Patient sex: M
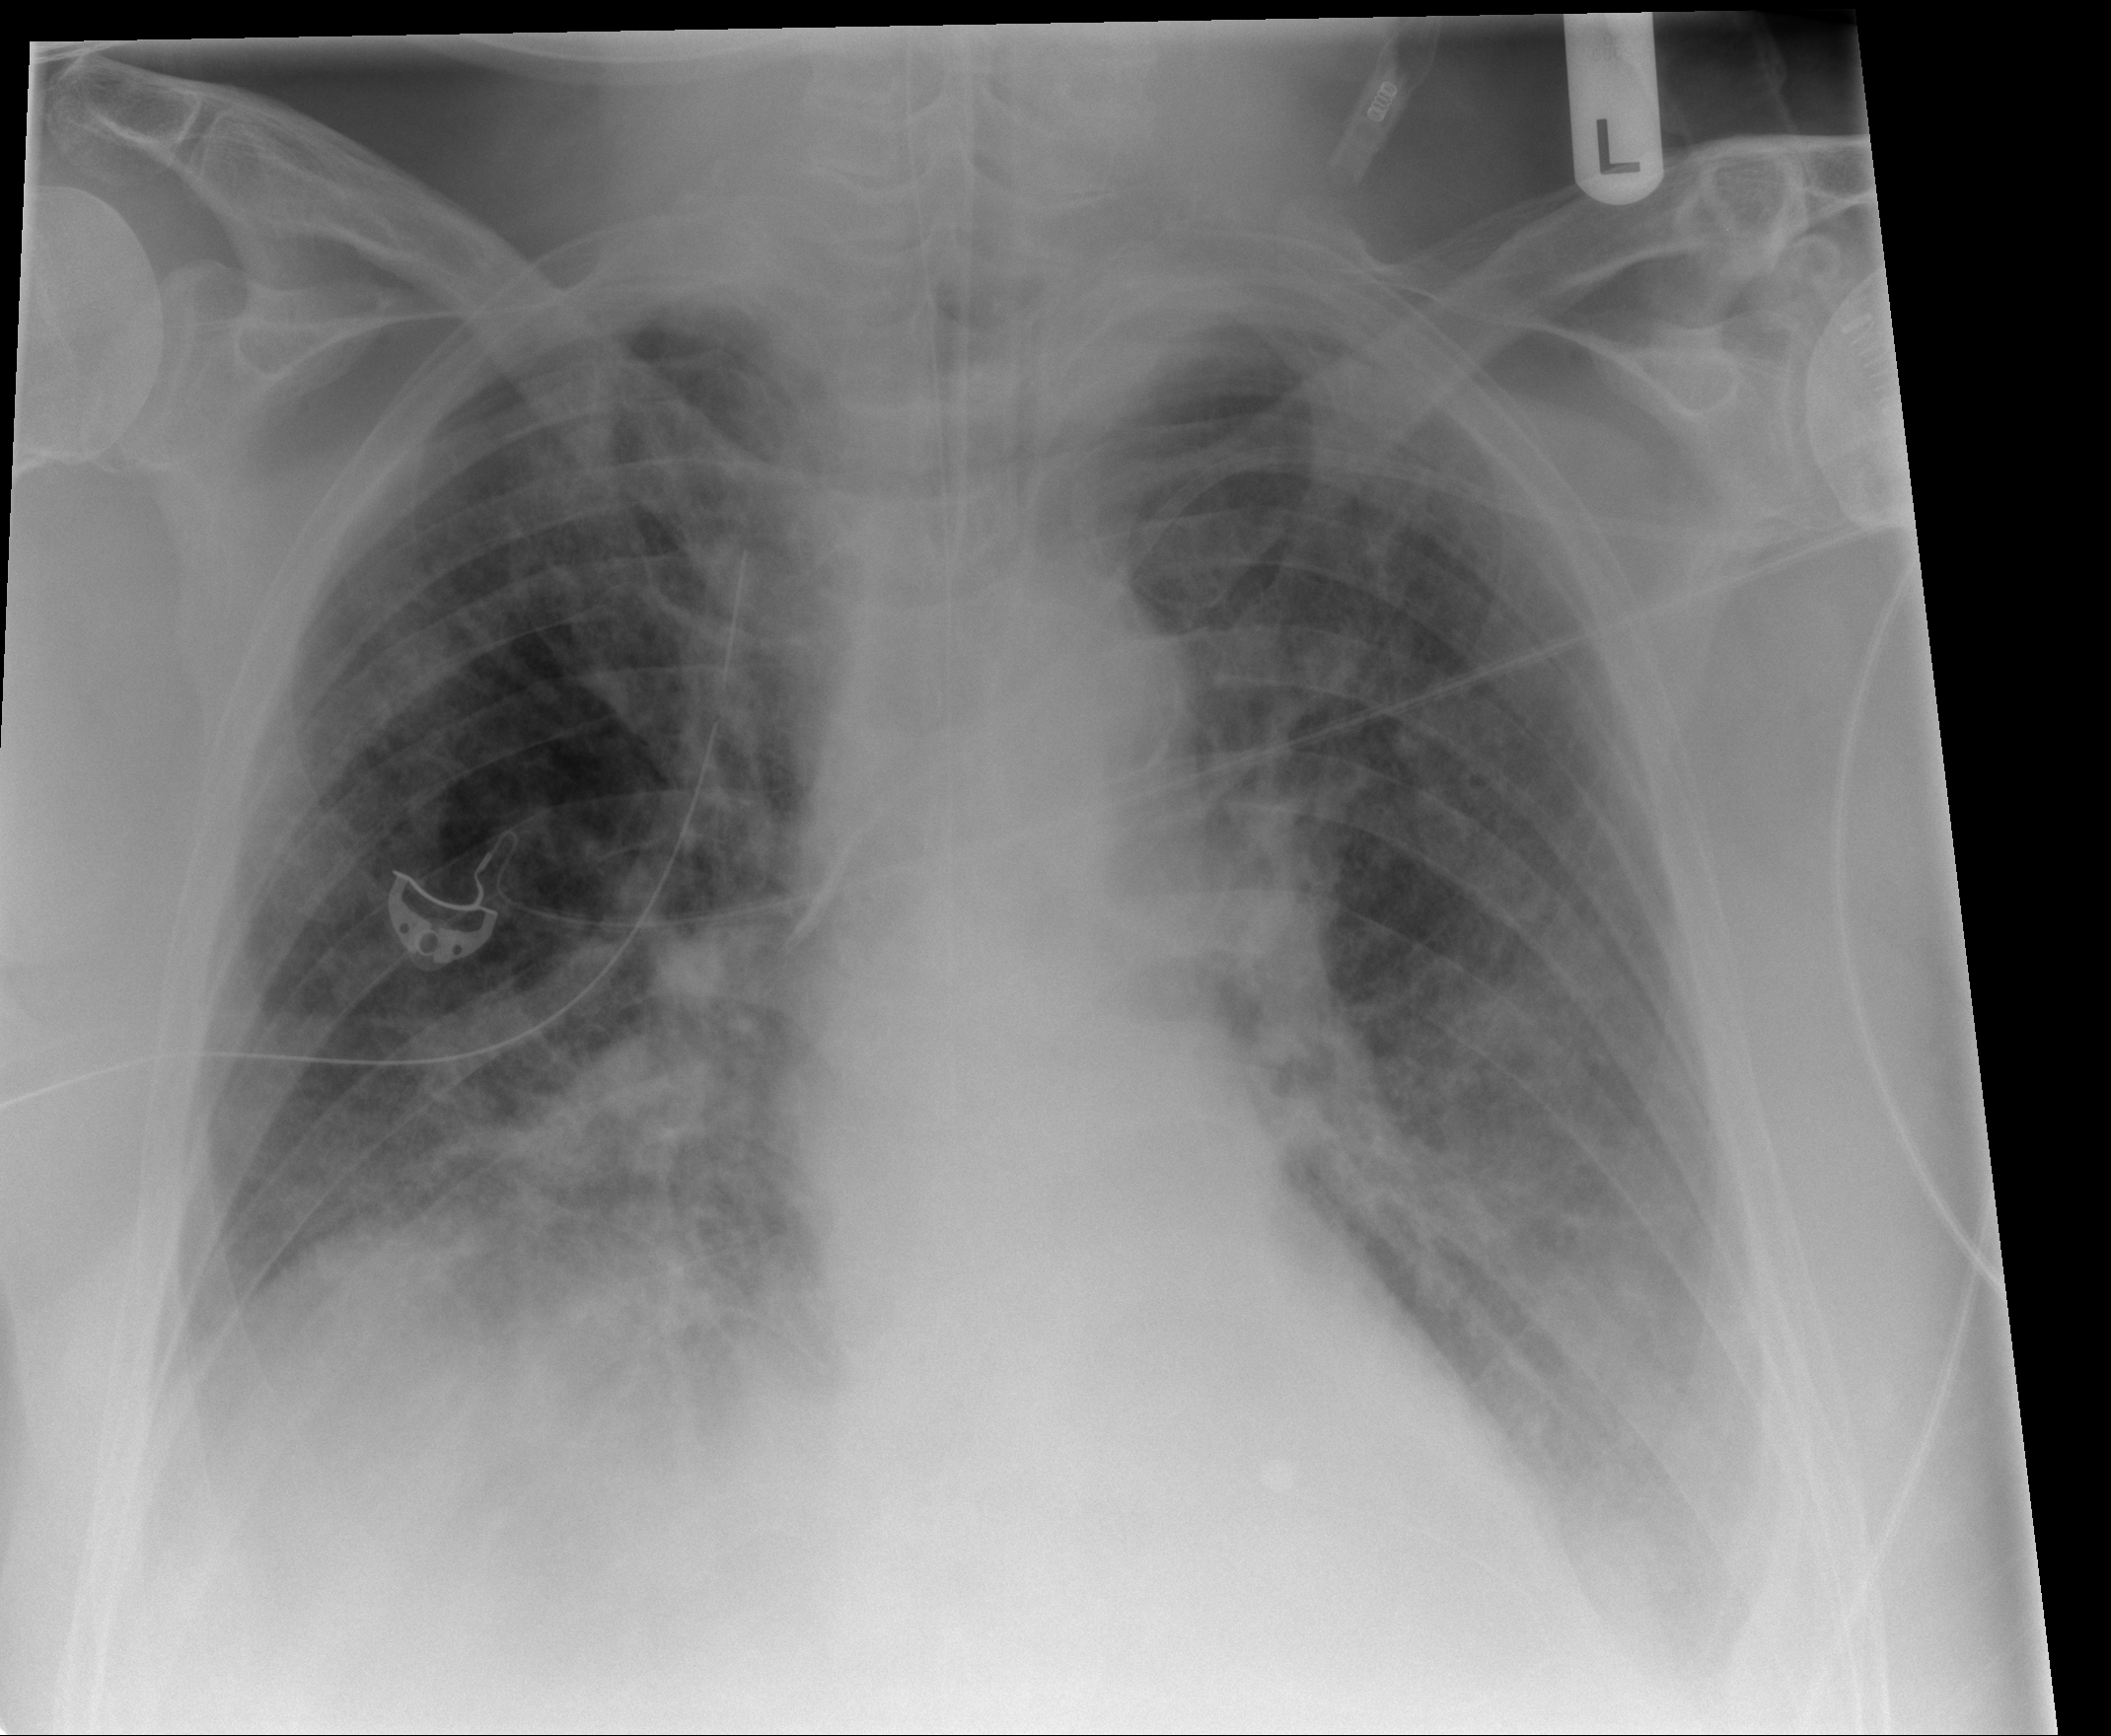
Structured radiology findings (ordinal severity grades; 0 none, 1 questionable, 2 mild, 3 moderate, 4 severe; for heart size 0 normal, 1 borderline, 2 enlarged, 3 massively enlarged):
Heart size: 0
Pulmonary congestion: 3
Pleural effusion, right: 2
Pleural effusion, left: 2
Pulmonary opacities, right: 3
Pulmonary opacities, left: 3
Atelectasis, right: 3
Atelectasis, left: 3